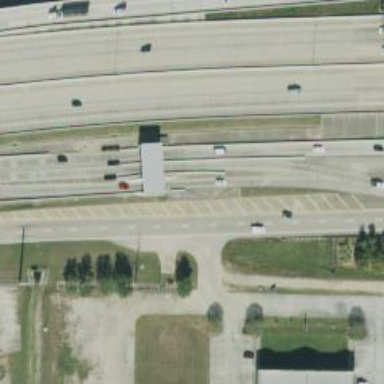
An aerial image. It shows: Toll gantry on the road.